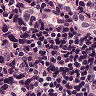
Metastatic tissue present: yes